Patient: sex M, age 58
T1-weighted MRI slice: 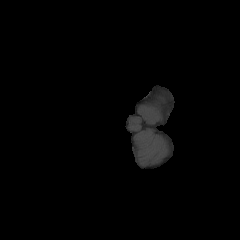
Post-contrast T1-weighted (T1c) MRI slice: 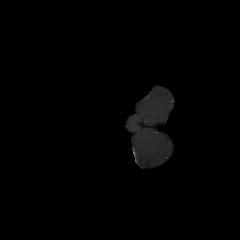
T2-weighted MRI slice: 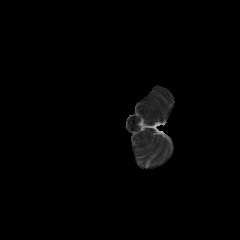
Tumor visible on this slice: no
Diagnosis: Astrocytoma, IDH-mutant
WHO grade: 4